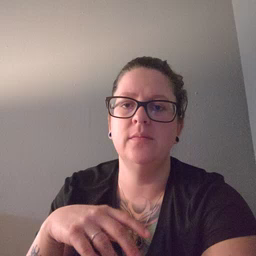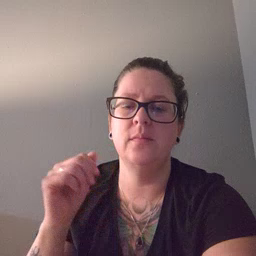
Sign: all